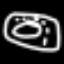
Label: donut